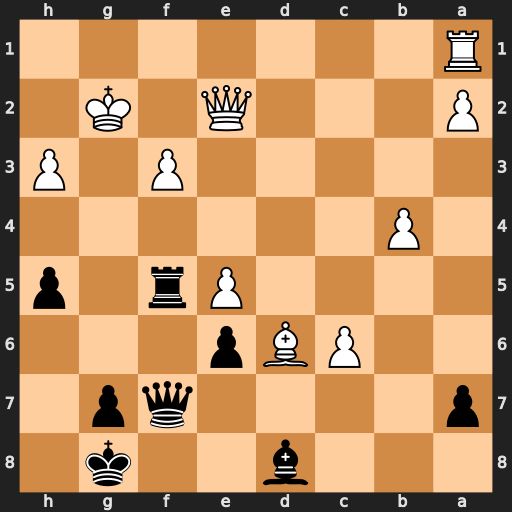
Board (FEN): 3b2k1/p4qp1/2PBp3/4Pr1p/1P6/5P1P/P3Q1K1/R7
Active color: b
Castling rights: -
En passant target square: -
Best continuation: Rg5+ Kh1 Qf5 Kh2 Qf4+